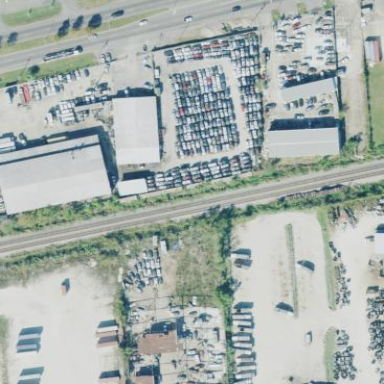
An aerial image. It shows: Scrap yard located in industrial area.